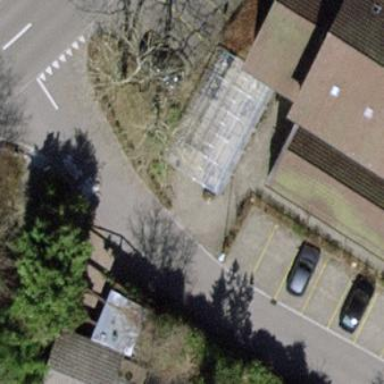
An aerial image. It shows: Bicycle parking facility.